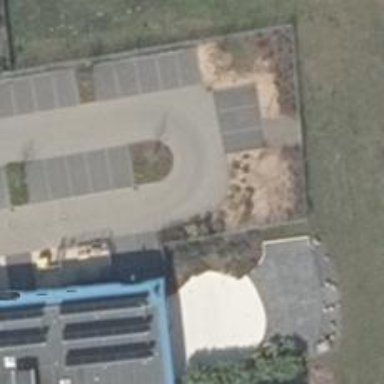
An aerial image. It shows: Road serving as parking aisle.